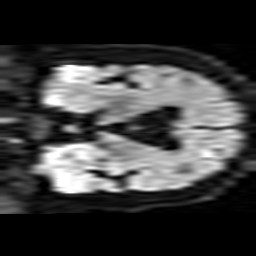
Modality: TRACE
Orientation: coronal
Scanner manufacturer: philips
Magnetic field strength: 1.5 T
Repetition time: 2.868 s
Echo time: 0.06241 s